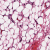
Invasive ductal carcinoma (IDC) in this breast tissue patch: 0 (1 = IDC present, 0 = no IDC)